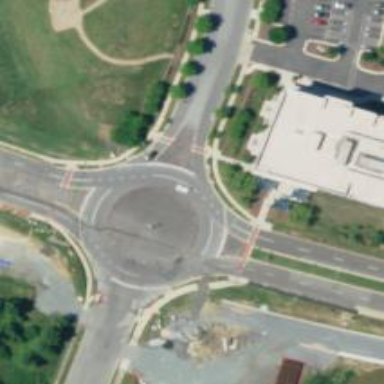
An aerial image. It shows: Tertiary road leading to roundabout.